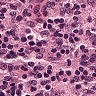
Metastatic tissue present: no